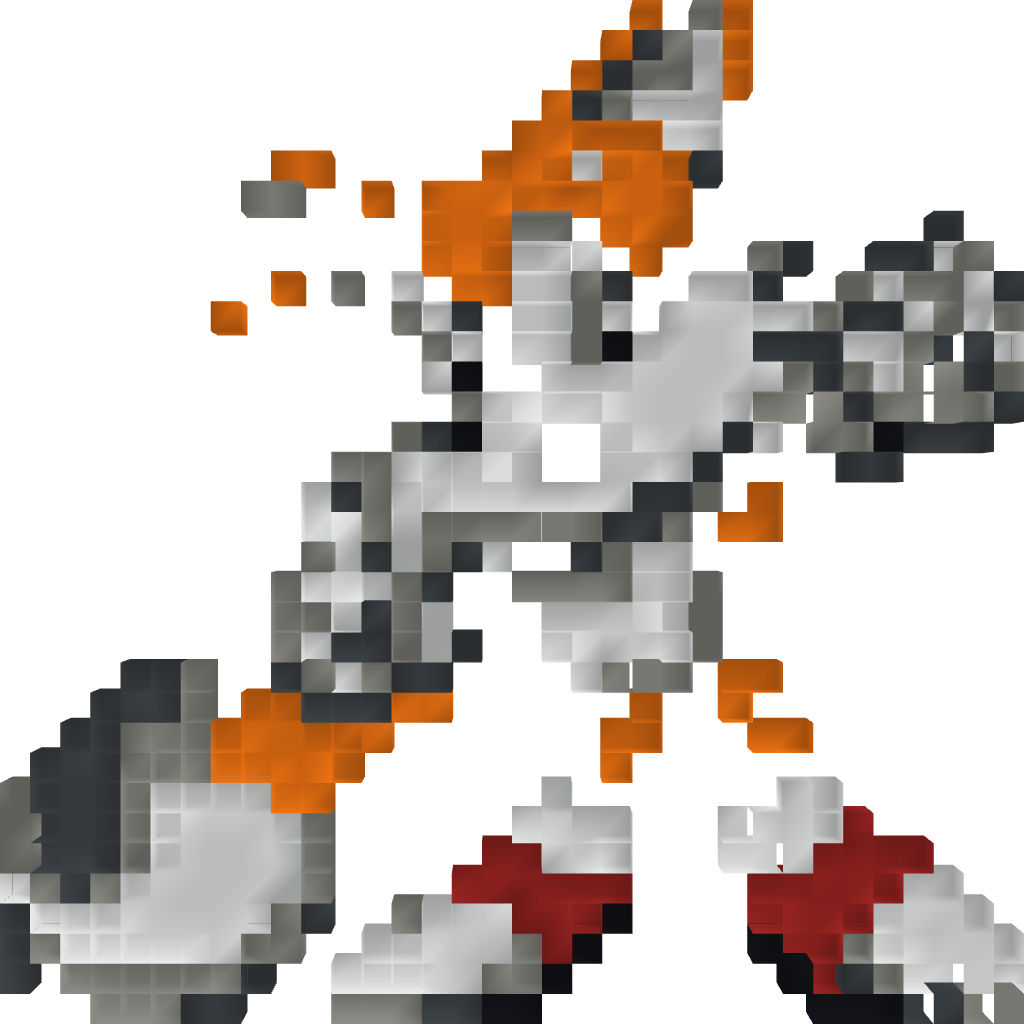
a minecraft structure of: Tails from Sonic 2